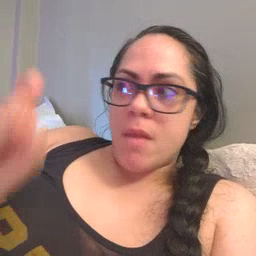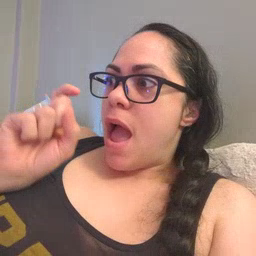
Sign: haveto